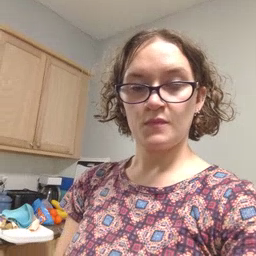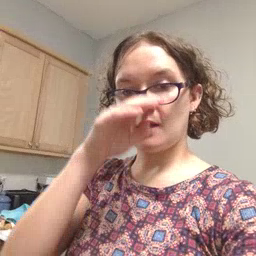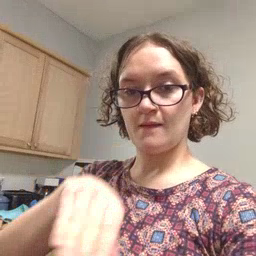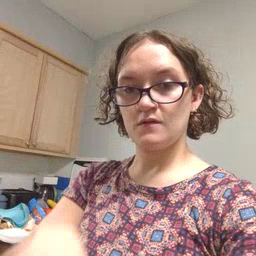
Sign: elephant